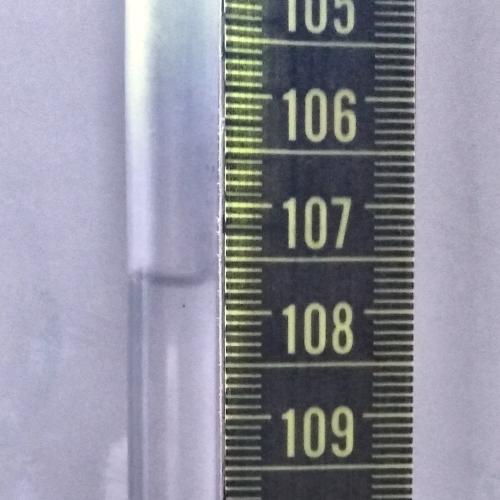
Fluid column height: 107.7 cm